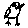
Label: bird